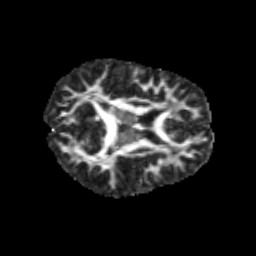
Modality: FA
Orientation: axial
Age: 11
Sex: male
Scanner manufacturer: siemens
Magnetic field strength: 3 T
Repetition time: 3.8 s
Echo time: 0.07 s